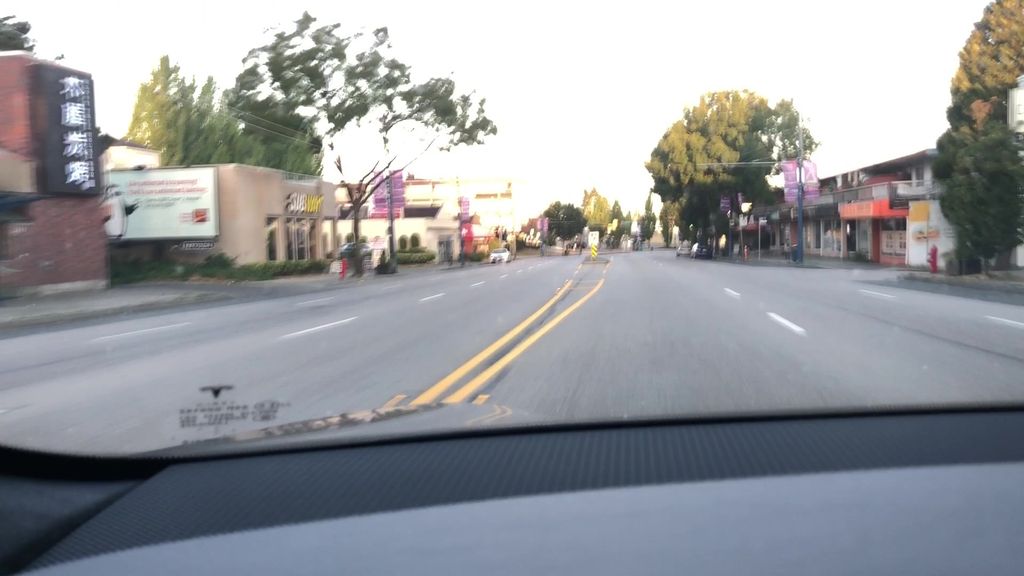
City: vancouver